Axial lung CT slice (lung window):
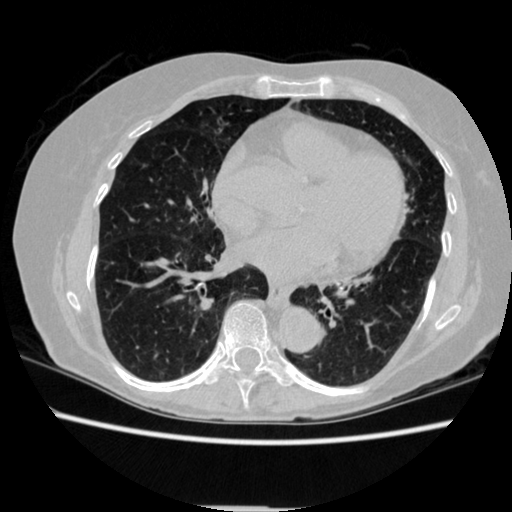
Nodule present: no